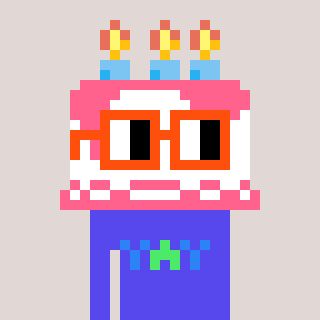
a pixel art character with square orange glasses, a cake-shaped head and a computerblue-colored body on a warm background